Interaction volume radius: 5 \u00c5
Interaction volume height: 25 \u00c5
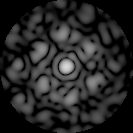
Disorder parameter: 0.6178